Question: In lotus notes there is a simple way to align a column value / icon:

Regarding XPages, I tried adding 'align:right' into the '<xp:this.iconSrc>' property, but it isn't working.
Is there a chance/a way to do this?
Thanks for your time.
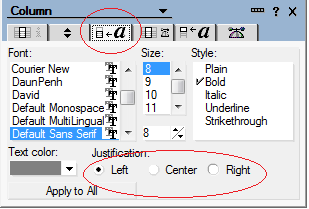
Answer: Try adding this to you view column style property
'''
text-align: center;
'''